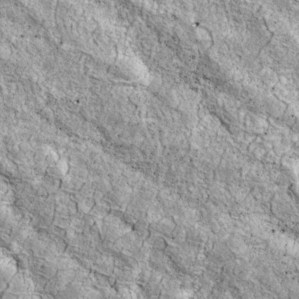
Label: non_frost